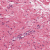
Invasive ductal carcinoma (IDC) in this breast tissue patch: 0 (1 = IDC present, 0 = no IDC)